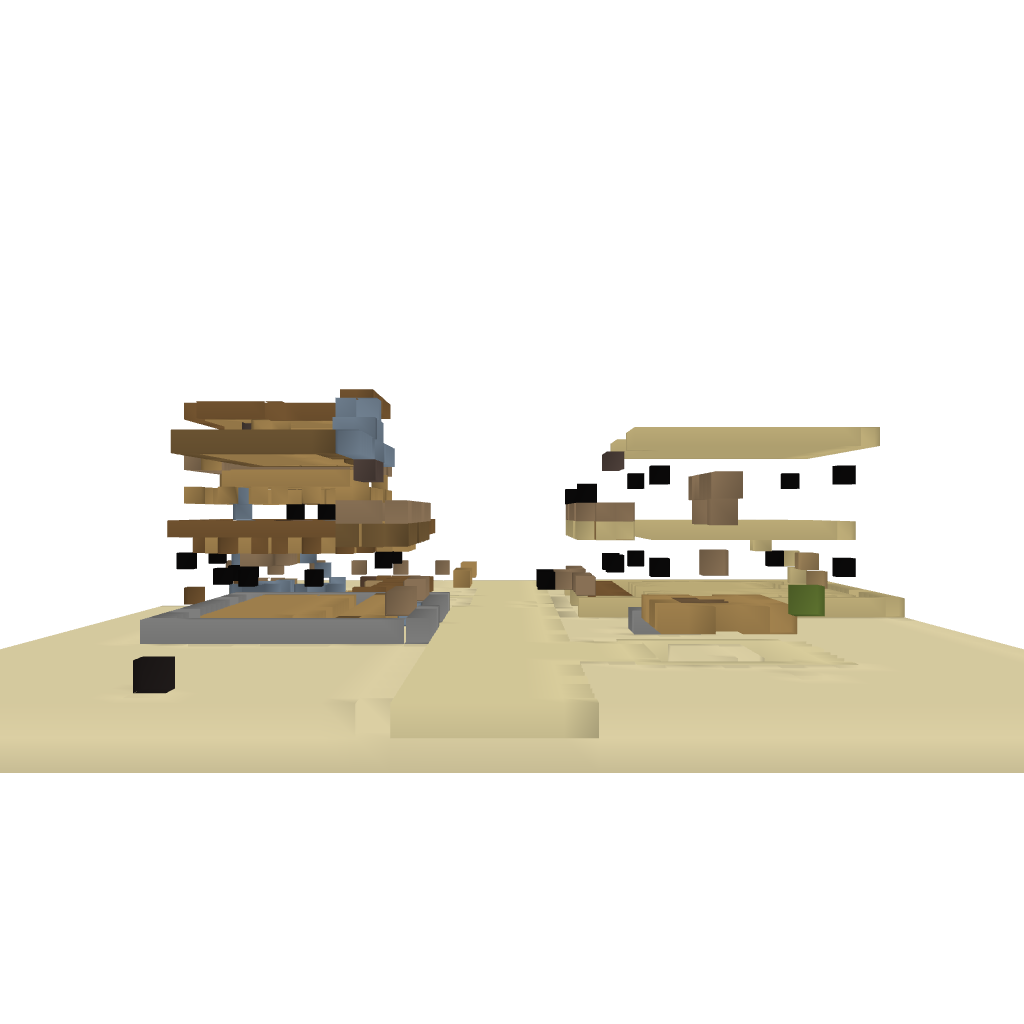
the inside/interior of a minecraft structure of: Far west Town